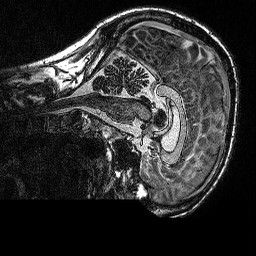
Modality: MP2RAGE
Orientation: sagittal
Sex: male
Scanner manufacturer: siemens
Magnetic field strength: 3 T
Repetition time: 5 s
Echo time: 0.00292 s